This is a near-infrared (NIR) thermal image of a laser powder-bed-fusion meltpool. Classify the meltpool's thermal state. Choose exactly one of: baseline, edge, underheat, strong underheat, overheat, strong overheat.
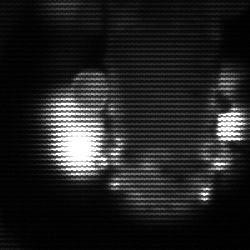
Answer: strong underheat